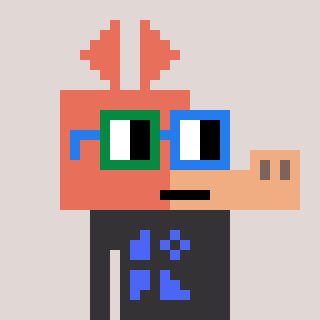
a pixel art character with square green and blue glasses, a aardvark-shaped head and a grayscale-colored body on a warm background